Field crop: maize
Growth stage: 2
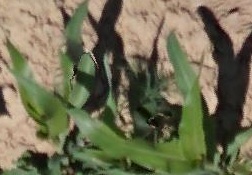
Species: maize